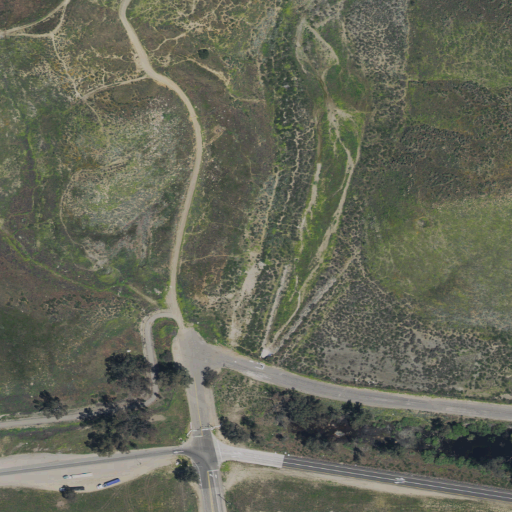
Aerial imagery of valley in California named Alberhill Canyon containing shrub, low intensity development, open development, medium intensity development, woody wetlands, and grassland